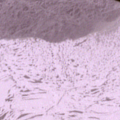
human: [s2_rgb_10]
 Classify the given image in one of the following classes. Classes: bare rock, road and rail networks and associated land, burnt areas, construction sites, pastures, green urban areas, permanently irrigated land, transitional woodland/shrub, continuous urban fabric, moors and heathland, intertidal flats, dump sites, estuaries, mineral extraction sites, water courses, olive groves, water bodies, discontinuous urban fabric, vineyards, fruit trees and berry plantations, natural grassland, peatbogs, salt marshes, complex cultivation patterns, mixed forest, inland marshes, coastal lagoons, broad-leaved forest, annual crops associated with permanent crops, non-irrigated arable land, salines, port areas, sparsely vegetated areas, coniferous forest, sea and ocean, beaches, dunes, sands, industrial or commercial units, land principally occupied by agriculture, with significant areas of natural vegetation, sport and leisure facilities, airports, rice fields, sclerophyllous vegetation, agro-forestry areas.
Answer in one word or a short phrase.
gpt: sea and ocean